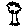
Label: tree